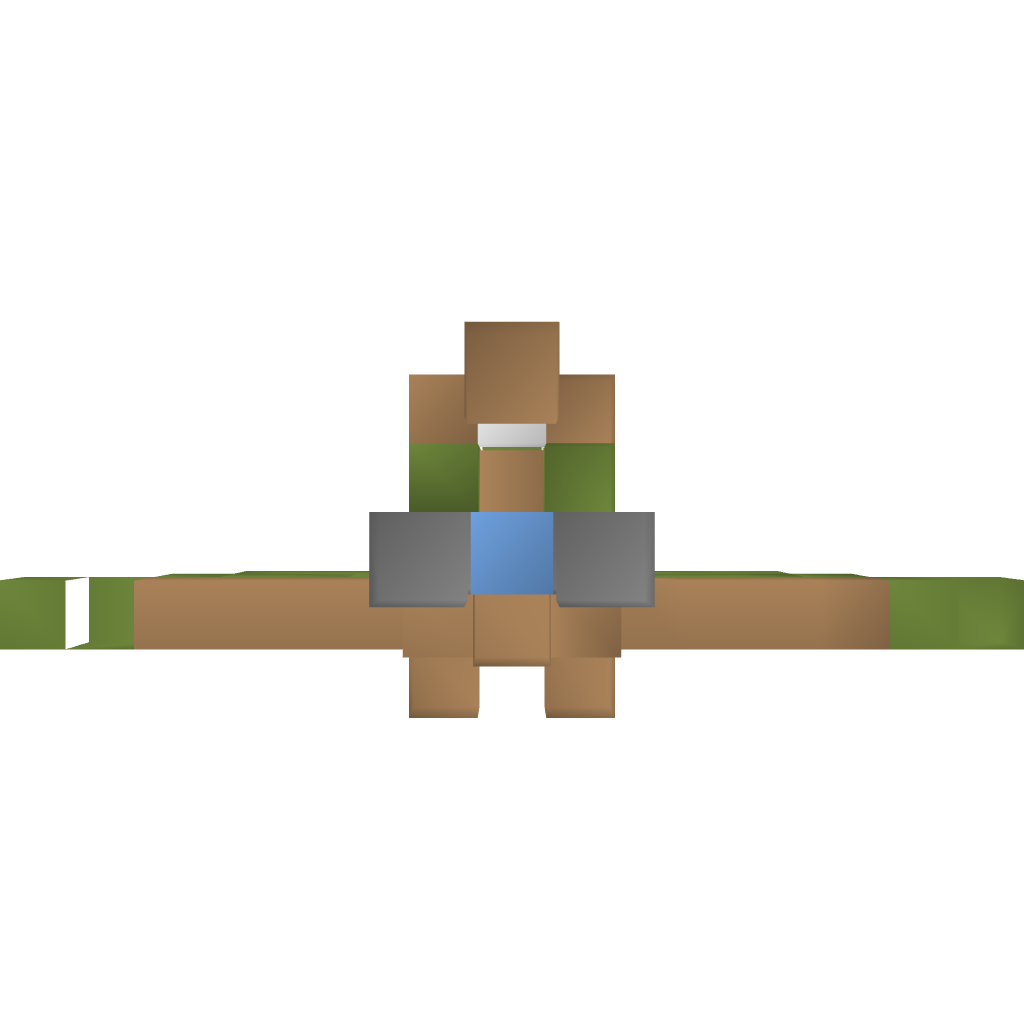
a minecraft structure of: Fighter Bf 109 K1 bad low quality